Question: Please help how to solve this?
> 'Npgsql' already has a dependency defined for
'System.Threading.Tasks.Extensions':

I've already installed package System.Threading.Tasks.Extensions -Version 4.4.0
Install-Package System.Threading.Tasks.Extensions -Version 4.4.0
even after that I am unable to overcome this issue.
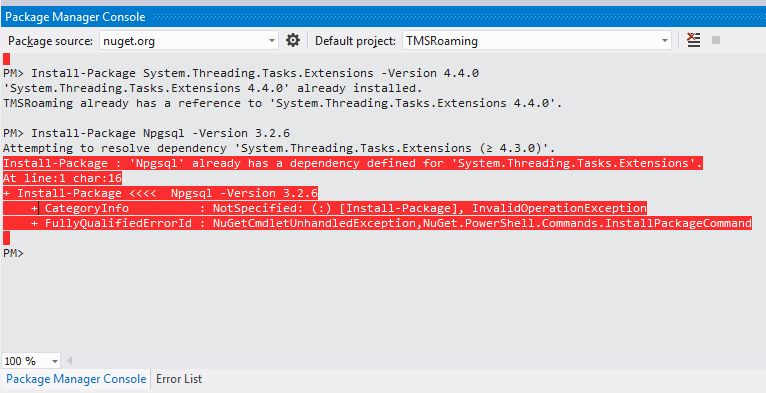
Answer: You can refresh the nupkg dll by downloading and copying it manually.
- <URL>- - -